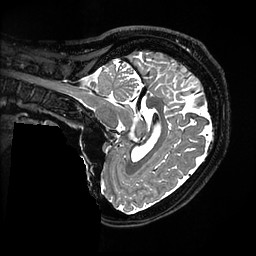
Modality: T2w
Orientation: sagittal
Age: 52
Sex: female
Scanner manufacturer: ge
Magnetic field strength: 3 T
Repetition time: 3.202 s
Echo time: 0.06643 s